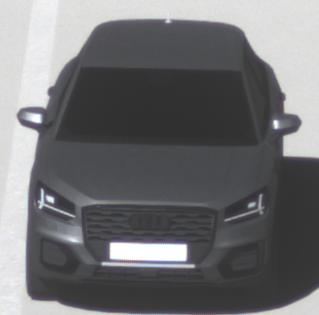
Make: Audi
Model: Q2
Model produced from: 2016
Model produced until: 2020
Doors: 5
Color: gray
Road condition: dry road
Daytime: morning or afternoon
Contrast: high contrast